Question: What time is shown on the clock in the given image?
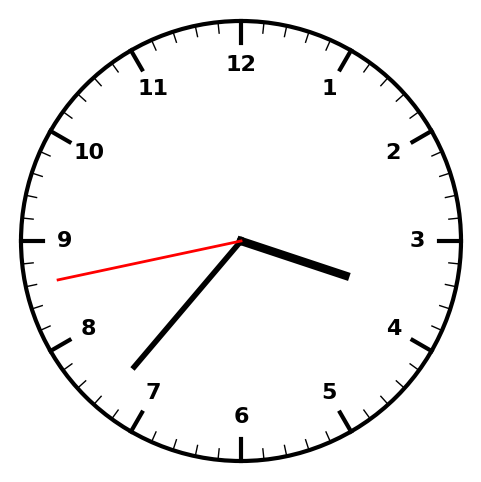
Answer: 03:36:43